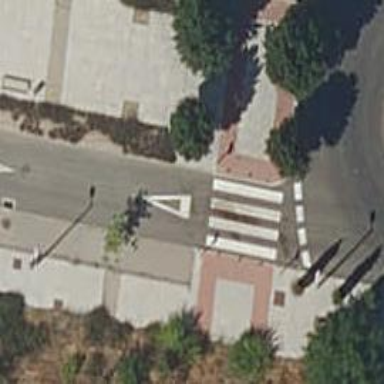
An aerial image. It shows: Uncontrolled road crossing.